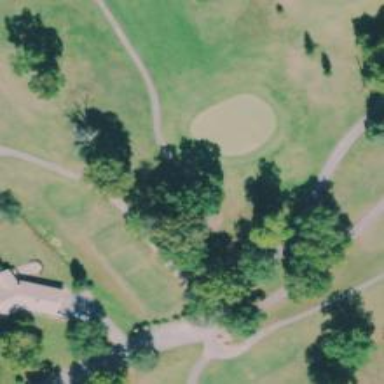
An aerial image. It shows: Service road used as golf cart path.